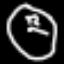
Label: clock